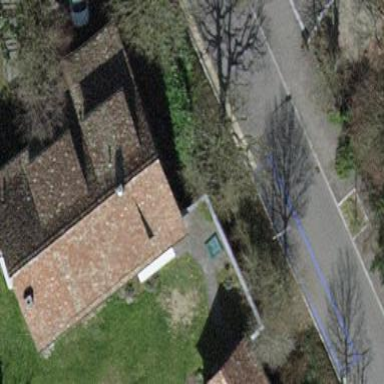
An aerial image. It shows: Building with tile roof.